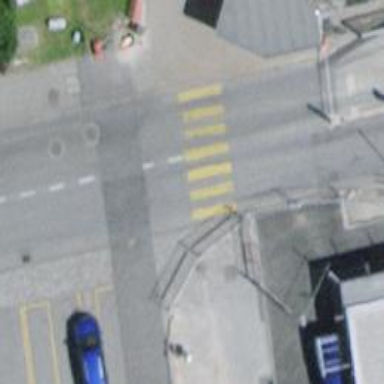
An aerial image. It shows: Zebra crossing on the road.